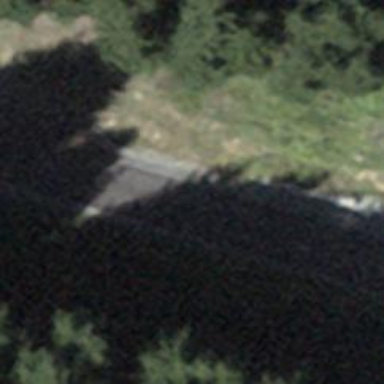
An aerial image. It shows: Asphalt track with grade 1 tracktype.